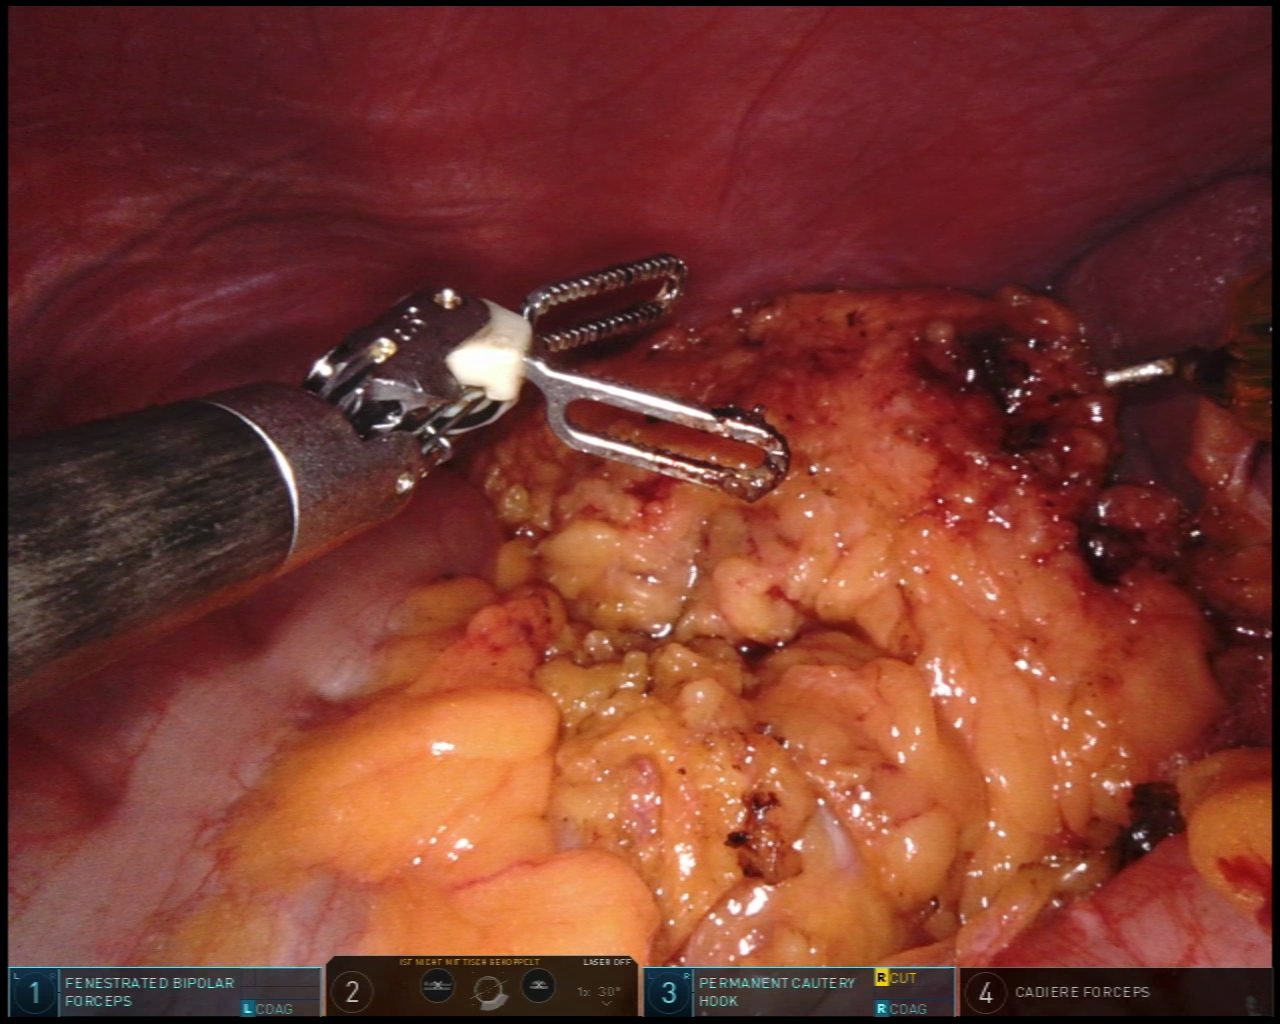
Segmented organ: colon
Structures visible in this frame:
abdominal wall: yes
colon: yes
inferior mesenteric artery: no
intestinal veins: no
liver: no
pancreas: no
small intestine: no
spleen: yes
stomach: no
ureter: no
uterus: no
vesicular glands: no